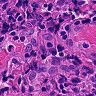
Metastatic tissue present: no